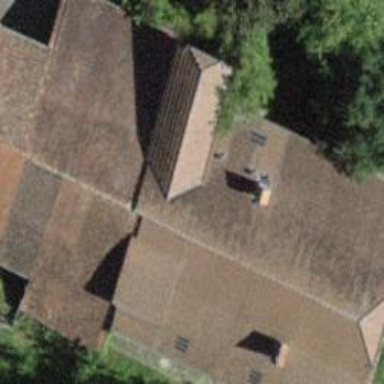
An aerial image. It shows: Farm building.